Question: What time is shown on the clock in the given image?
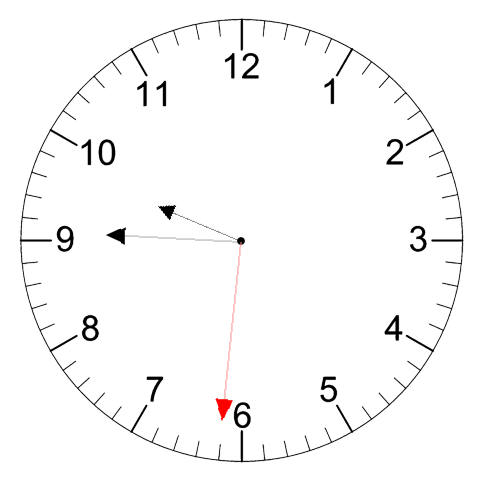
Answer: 09:45:31